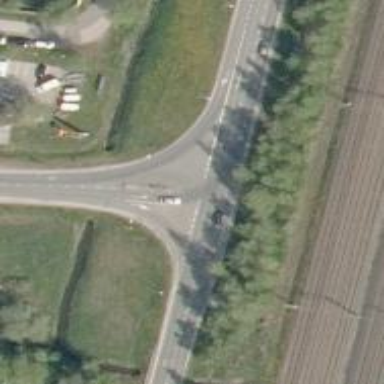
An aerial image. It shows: Road with "give way" sign.